Question: How to find 'com.liferay.portal.model.Group' object by group name? Also how to find 'com.liferay.portal.model.Role' by role name?
=============EDIT===============
I have 'testGroup':

'''
Group group = GroupServiceUtil.getGroup(themeDisplay.getCompanyId(), "testGroup");
'''
results:
'''
11:09:09,858 ERROR [RuntimePageImpl-15][render_portlet_jsp:132] null
com.liferay.portal.NoSuchGroupException: No Group exists with the key {companyId=10157, name=testGroup}
at com.liferay.portal.service.persistence.GroupPersistenceImpl.findByC_N(GroupPersistenceImpl.java:3253)
at com.liferay.portal.service.impl.GroupLocalServiceImpl.loadGetGroup(GroupLocalServiceImpl.java:2054)
at com.liferay.portal.spring.aop.ServiceBeanMethodInvocation.proceed(ServiceBeanMethodInvocation.java:115)
at com.liferay.portal.spring.transaction.DefaultTransactionExecutor.execute(DefaultTransactionExecutor.java:62)
at com.liferay.portal.spring.transaction.TransactionInterceptor.invoke(TransactionInterceptor.java:51)
at com.liferay.portal.spring.aop.ServiceBeanMethodInvocation.proceed(ServiceBeanMethodInvocation.java:111)
at com.liferay.portal.spring.aop.ServiceBeanAopProxy.invoke(ServiceBeanAopProxy.java:175)
at com.liferay.portal.service.impl.GroupLocalServiceImpl.getGroup(GroupLocalServiceImpl.java:1196)
at com.liferay.portal.spring.aop.ServiceBeanMethodInvocation.proceed(ServiceBeanMethodInvocation.java:115)
at com.liferay.portal.spring.aop.ServiceBeanAopProxy.invoke(ServiceBeanAopProxy.java:175)
at com.liferay.portal.service.impl.GroupServiceImpl.getGroup(GroupServiceImpl.java:329)
at com.liferay.portal.spring.aop.ServiceBeanMethodInvocation.proceed(ServiceBeanMethodInvocation.java:115)
at com.liferay.portal.spring.transaction.DefaultTransactionExecutor.execute(DefaultTransactionExecutor.java:62)
at com.liferay.portal.spring.transaction.TransactionInterceptor.invoke(TransactionInterceptor.java:51)
at com.liferay.portal.spring.aop.ServiceBeanMethodInvocation.proceed(ServiceBeanMethodInvocation.java:111)
at com.liferay.portal.spring.aop.ChainableMethodAdvice.invoke(ChainableMethodAdvice.java:56)
at com.liferay.portal.spring.aop.ServiceBeanMethodInvocation.proceed(ServiceBeanMethodInvocation.java:111)
at com.liferay.portal.spring.aop.ChainableMethodAdvice.invoke(ChainableMethodAdvice.java:56)
at com.liferay.portal.spring.aop.ServiceBeanMethodInvocation.proceed(ServiceBeanMethodInvocation.java:111)
at com.liferay.portal.spring.aop.ServiceBeanAopProxy.invoke(ServiceBeanAopProxy.java:175)
'''
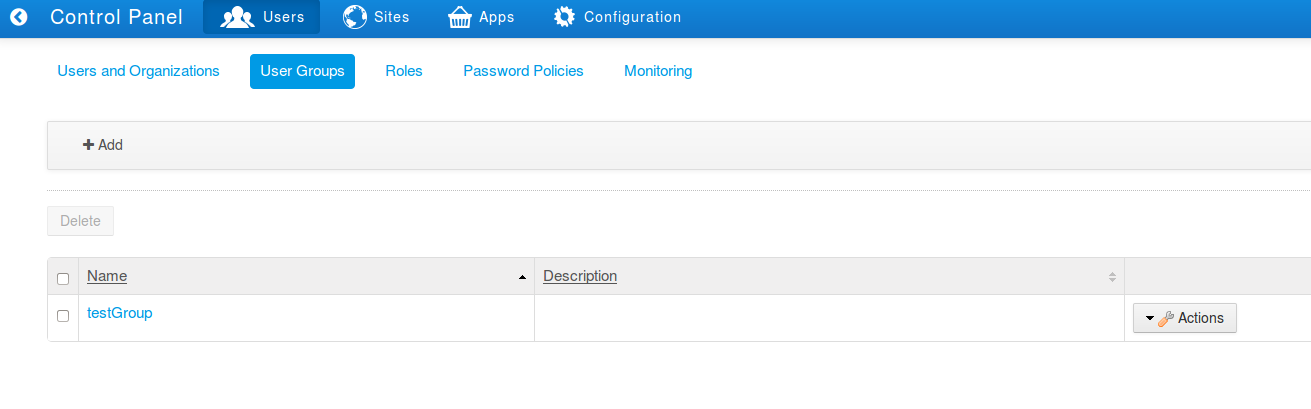
Answer: You can find group and role by its name using below API methods:
'''
GroupLocalServiceUtil.getGroup(long companyId, java.lang.String name)
RoleLocalServiceUtil.getRole(long companyId, java.lang.String name)
'''